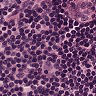
Metastatic tissue present: no